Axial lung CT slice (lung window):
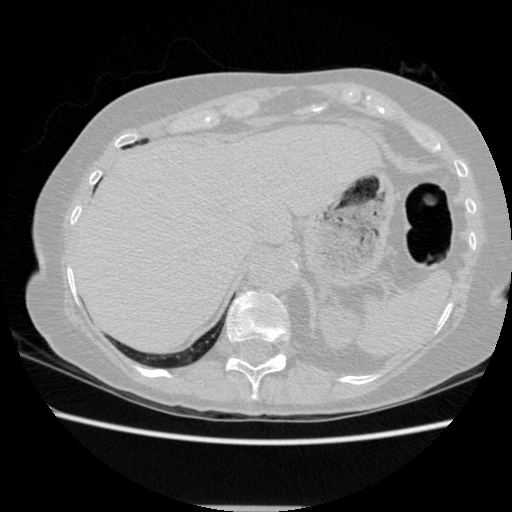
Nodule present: no